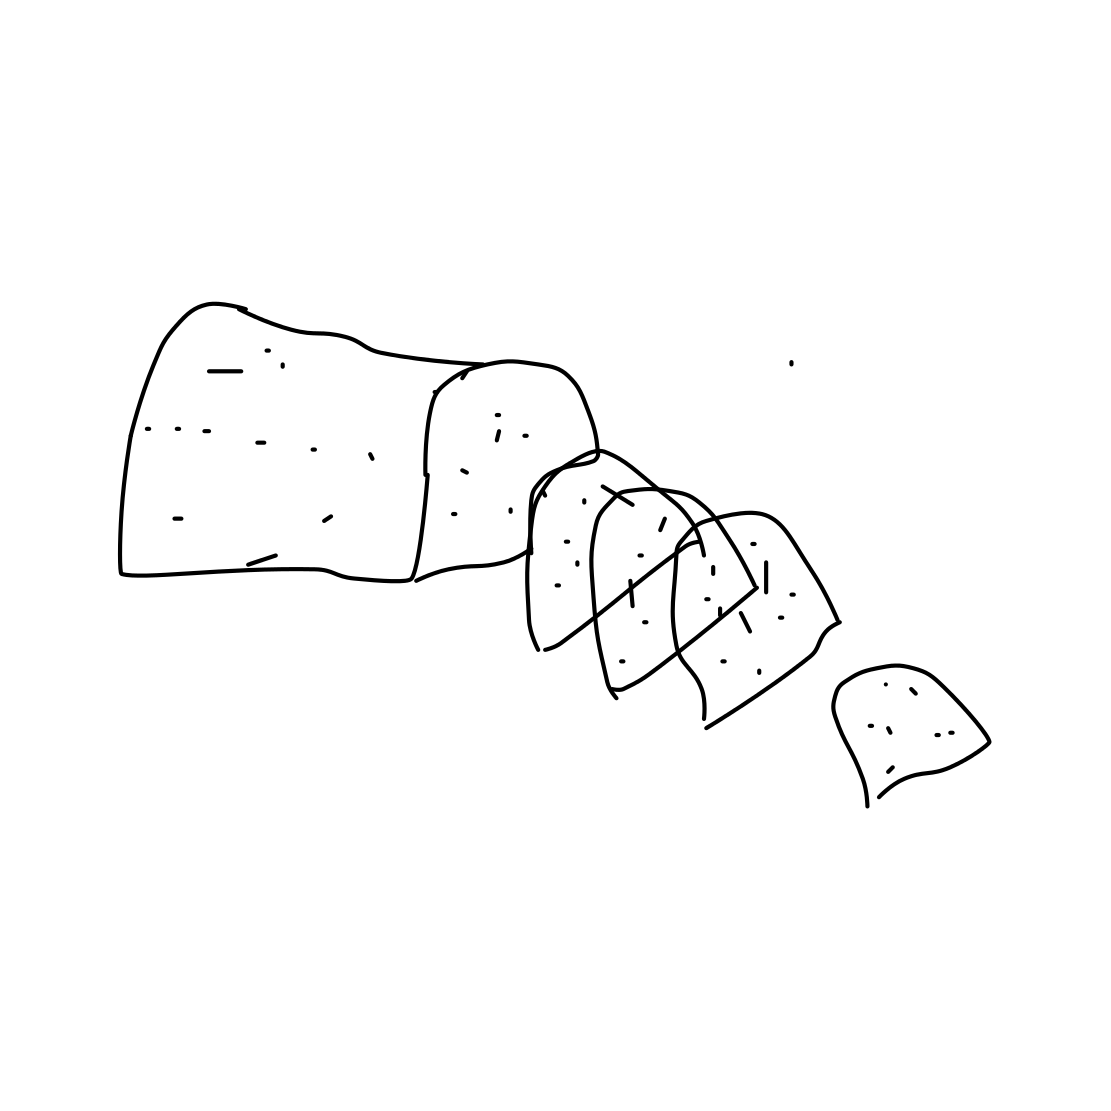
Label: bread